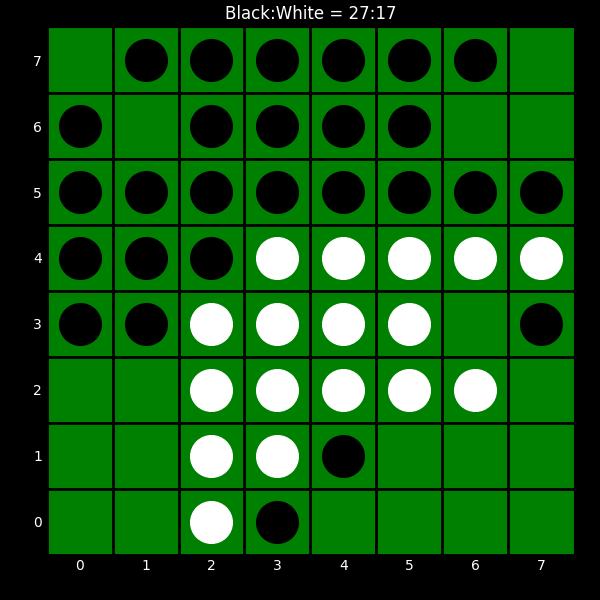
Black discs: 27
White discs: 17